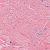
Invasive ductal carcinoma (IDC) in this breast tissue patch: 0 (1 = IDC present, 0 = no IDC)